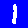
Digit: 1